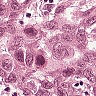
Metastatic tissue present: yes